Question: I want to use a docx file from my project, I have a class called inputDoc.java in com.src.myPackage. Also the docx file is in the same package. Now I used the following line to get the input
'''
InputStream in = GenerateController.class
.getResourceAsStream("/DocxProjectWithVelocity.docx");
'''
I am getting file not found exception in my maven project. But it works with ordinary java class with main method.
I am newer to maven, any assistance in this would be great. Thanks in advance....

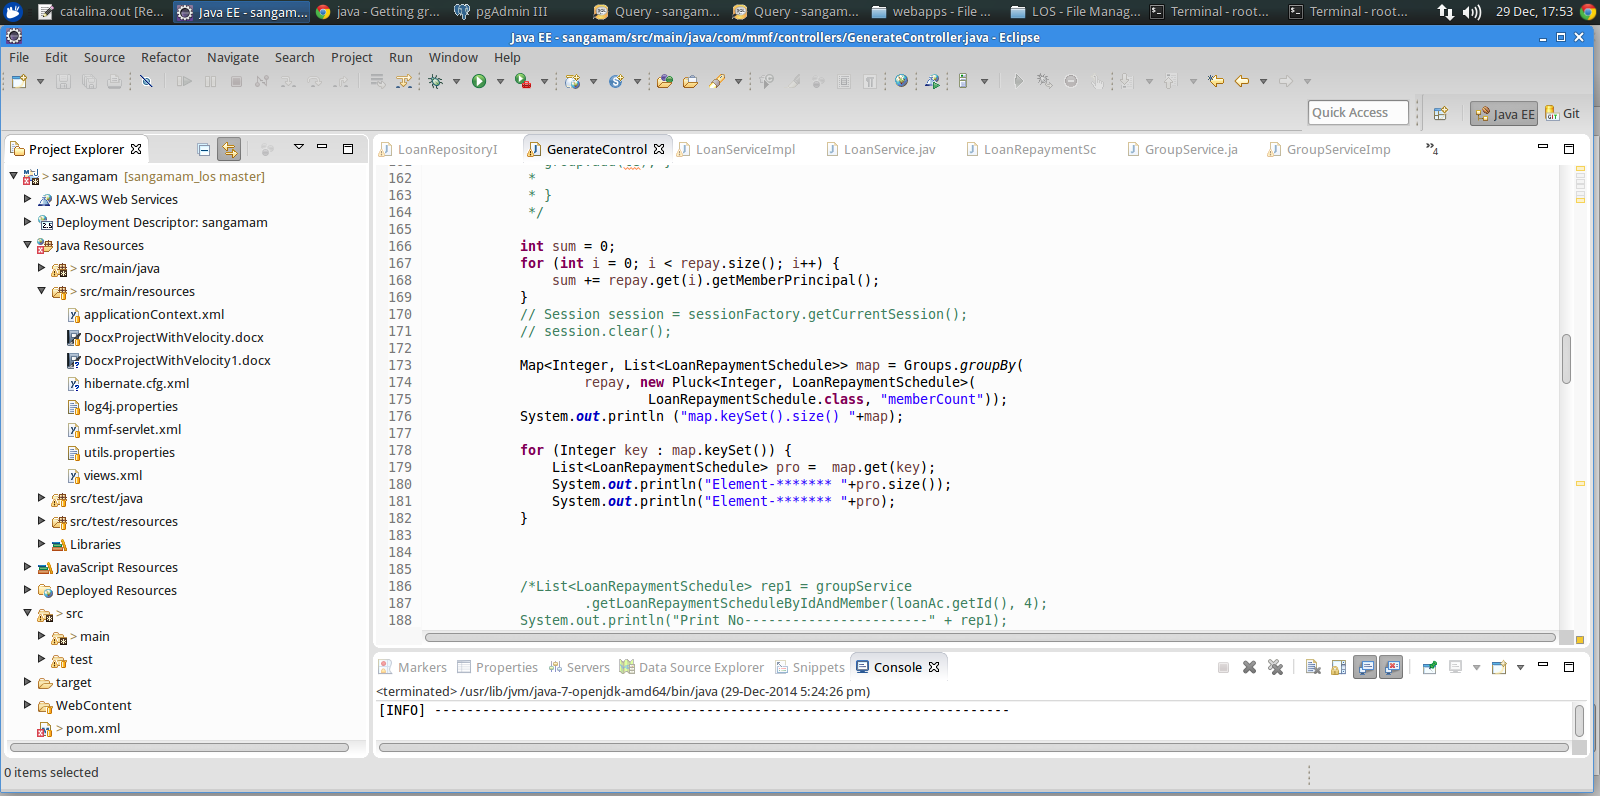
Answer: If you've put the file under the same package: 'com/src/myPackage' (under of the 'main' buildpaths), you can access the file like:
'''
GenerateController.class.
getResourceAsStream("/com/src/myPackage/DocxProjectWithVelocity.doc x")
'''
If you instead put it right under one of the 'main' buildpaths, like, say, under: 'src/main/resources', you can access it like the way you did:
'''
GenerateController.class.getResourceAsStream("/DocxProjectWithVelocity.doc x")
'''